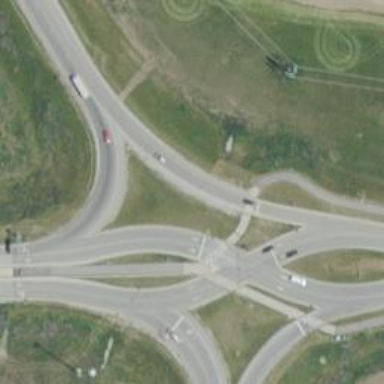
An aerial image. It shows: Crossing on cycleway.